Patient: sex F, age 77
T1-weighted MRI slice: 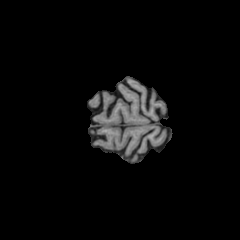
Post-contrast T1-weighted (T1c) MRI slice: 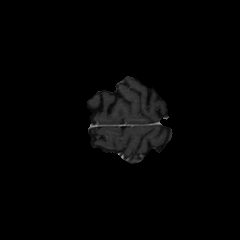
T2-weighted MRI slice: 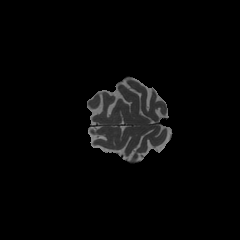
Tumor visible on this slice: no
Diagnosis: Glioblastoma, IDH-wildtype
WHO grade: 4